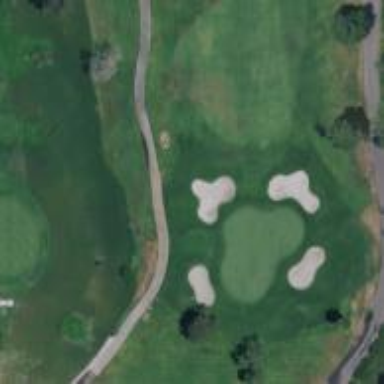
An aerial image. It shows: Golf hole.